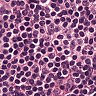
Metastatic tissue present: no